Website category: university
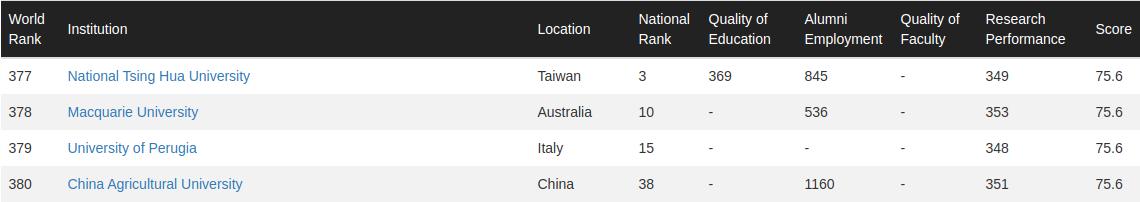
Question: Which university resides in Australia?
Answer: Macquarie University

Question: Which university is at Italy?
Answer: University of Perugia

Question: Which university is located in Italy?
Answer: University of Perugia

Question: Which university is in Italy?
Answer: University of Perugia

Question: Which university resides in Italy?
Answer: University of Perugia

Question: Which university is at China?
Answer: China Agricultural University

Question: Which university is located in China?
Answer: China Agricultural University

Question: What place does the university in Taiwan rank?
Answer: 377

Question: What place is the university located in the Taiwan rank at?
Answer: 377

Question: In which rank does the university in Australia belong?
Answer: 378

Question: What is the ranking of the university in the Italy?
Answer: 379

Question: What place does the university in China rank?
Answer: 380

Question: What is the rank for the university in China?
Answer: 380

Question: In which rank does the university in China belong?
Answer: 380

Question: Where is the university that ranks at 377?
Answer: Taiwan

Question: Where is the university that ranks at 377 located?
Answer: Taiwan

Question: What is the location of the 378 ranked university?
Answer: Australia

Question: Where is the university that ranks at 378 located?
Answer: Australia

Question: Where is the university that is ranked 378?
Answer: Australia

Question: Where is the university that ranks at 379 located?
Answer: Italy

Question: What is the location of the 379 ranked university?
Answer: Italy

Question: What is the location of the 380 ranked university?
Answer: China

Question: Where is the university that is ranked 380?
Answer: China